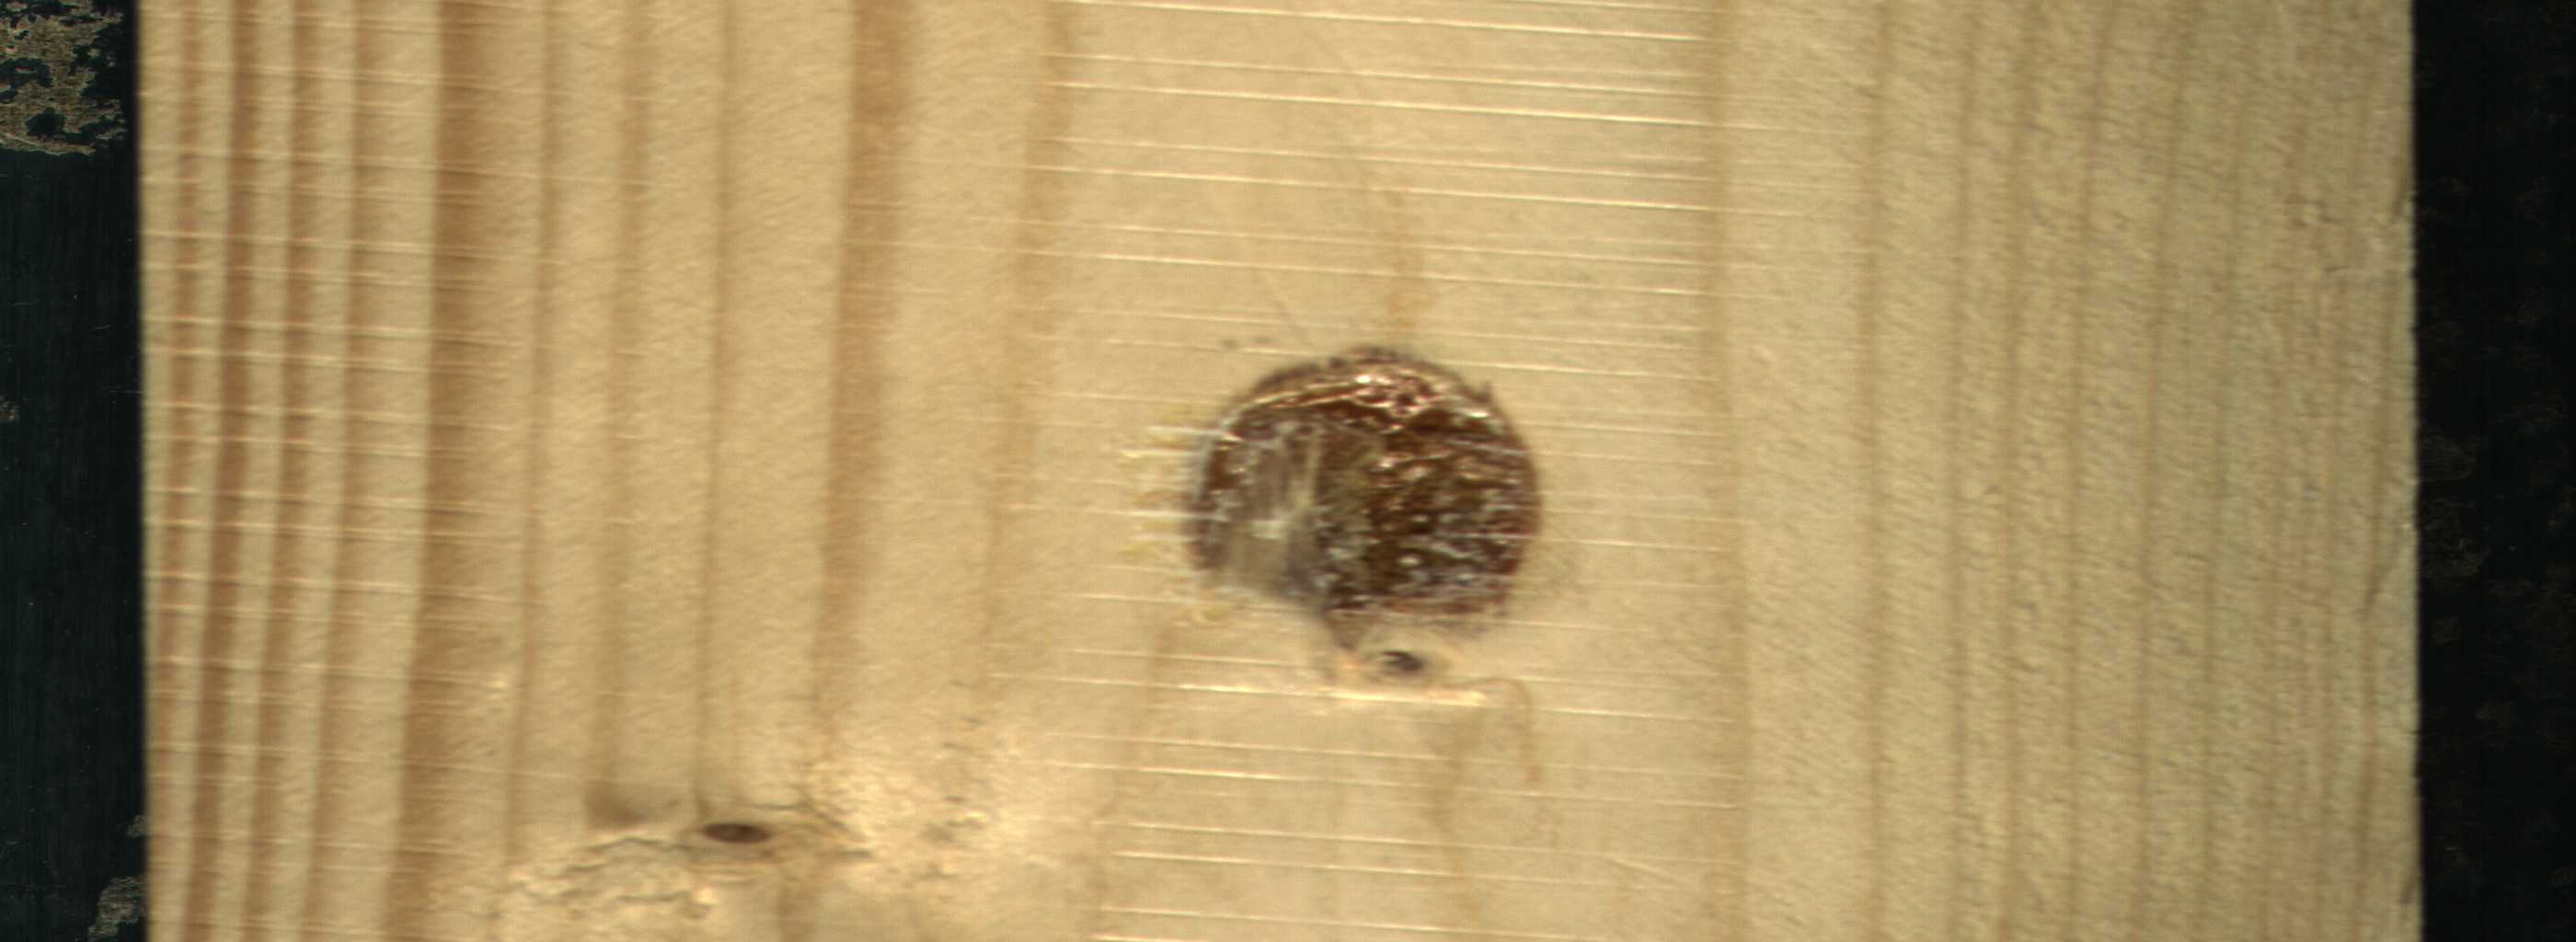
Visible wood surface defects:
resin
Live_Knot
Live_Knot